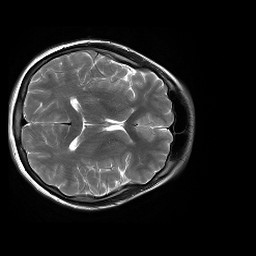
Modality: T2w
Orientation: axial
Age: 20
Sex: female
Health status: healthy
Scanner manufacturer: siemens
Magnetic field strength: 3 T
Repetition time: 4.01 s
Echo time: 0.116 s